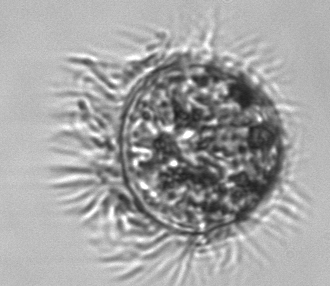
Label: Pelagostrobilidium